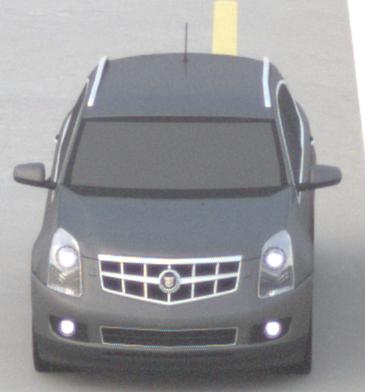
Make: Cadillac
Model: SRX 3.0 V6
Detailed model: SRX (II)
Model produced from: 2010/12
Model produced until: 2012/01
Doors: 5
Color: gray
Road condition: dry road
Daytime: morning or afternoon
Contrast: low contrast